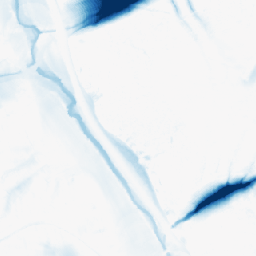
Category: morphological
Decomposition family: morphological_ellipse
Decomposition parameters: operation: closing
width: 50
height: 50
Upsampling method: nearest
Upsampling parameters: scale: 8
Upsampling scale: 8